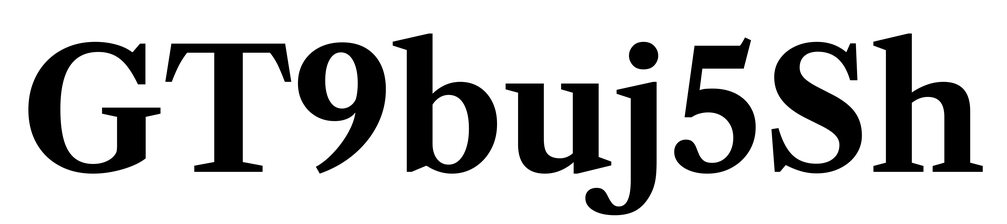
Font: LibreCaslonText_Bold